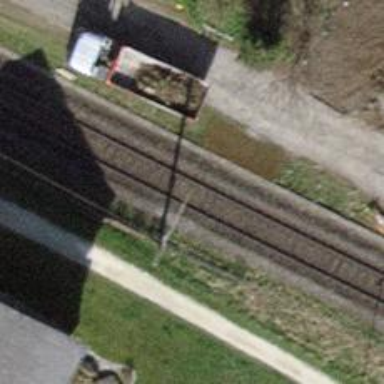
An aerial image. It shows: Solitary milestone along the railway.